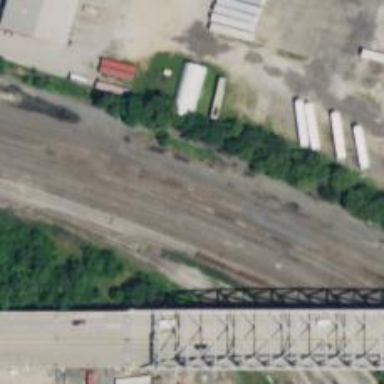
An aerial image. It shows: Railway yard.